Question: I have the following html:
'''
<div id="loadinganimationsearch">
<div style="color: #28ABE3;font-size: 14px;float: left;">Fetching Textbooks</div>
<div id="block_1" class="barlittle"></div>
<div id="block_2" class="barlittle"></div>
<div id="block_3" class="barlittle"></div>
<div id="block_4" class="barlittle"></div>
<div id="block_5" class="barlittle"></div>
<br>
</div>
'''
This is what the HTML produces:

Now I have the following CSS, that as the browser runs the 'loadinganimationsearch'has no display in chrome and firefox.
'''
#loadinganimationsearch {
display: none;
}
'''
But now when I run it in Safari 5.1.7, it seems to almost ignore the CSS for some reason. Why is this happening and how can I fix it?
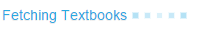
Answer: After searching around, I found the culprit:
'''
@-moz-keyframes move {
0% {
-moz-transform: scale(1.2);
opacity: 1;
}
100% {
-moz-transform: scale(0.7);
opacity: 0.1;
}; /* This semicolon shouldn't be here */
}
@-webkit-keyframes move {
0% {
-webkit-transform: scale(1.2);
opacity: 1;
}
100% {
-webkit-transform: scale(0.7);
opacity: 0.1;
}; /* This semicolon shouldn't be here */
}
'''
There shouldn't be semicolons after the animation keyframe percentages. It should be:
'''
@-moz-keyframes move {
0% {
-moz-transform: scale(1.2);
opacity: 1;
}
100% {
-moz-transform: scale(0.7);
opacity: 0.1;
}
}
@-webkit-keyframes move {
0% {
-webkit-transform: scale(1.2);
opacity: 1;
}
100% {
-webkit-transform: scale(0.7);
opacity: 0.1;
}
}
'''
I presume that after Safari parses the semicolons, none of the following CSS takes effect.